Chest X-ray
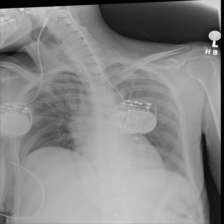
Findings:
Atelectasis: negative
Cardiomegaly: negative
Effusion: negative
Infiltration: negative
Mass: negative
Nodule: negative
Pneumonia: negative
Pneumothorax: negative
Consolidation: negative
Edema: negative
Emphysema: negative
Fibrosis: negative
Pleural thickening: negative
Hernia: negative